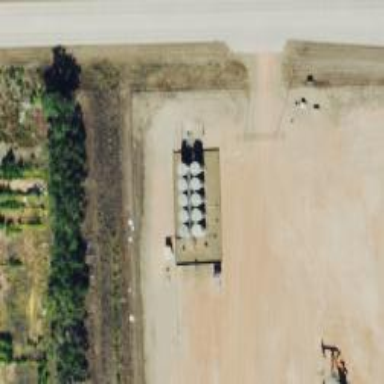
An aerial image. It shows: Storage tank with man-made structure.